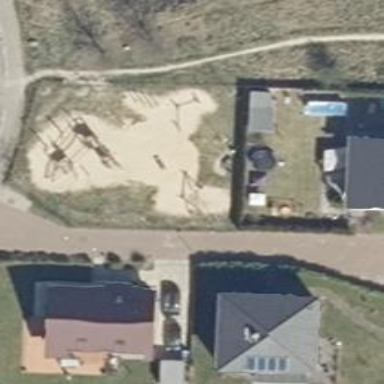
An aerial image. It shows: Playground area for leisure land.